Question: I never check it when promoting widgets, and everything works, but I've always wondered what it is for. Does anyone know?

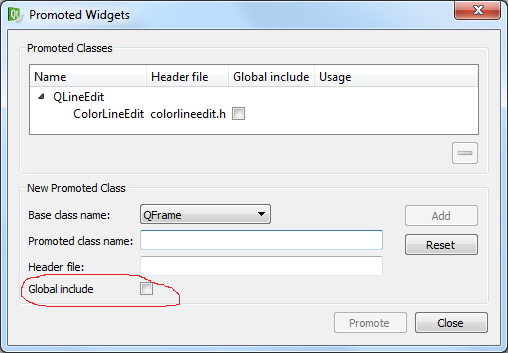
Answer: Checking this box leads to the header file being included as a global header file in the generated ui code. I.e. it will be included as '#include <foowidget.h>' instead of '#include "foowidget.h"'.
For example, you'll need to use it if you want to promote a widget to a custom widget from a library if the library is installed system-wide but you cannot directly create that widget in the designer. An example would be to promote a QSlider to a <URL> if you install Qxt via the linux package manager.